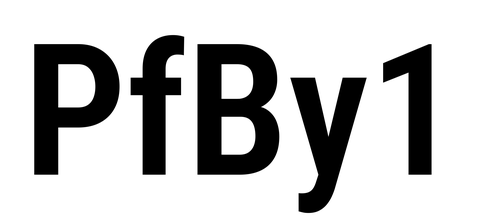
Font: Roboto_Condensed_SemiBold